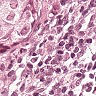
Metastatic tissue present: yes